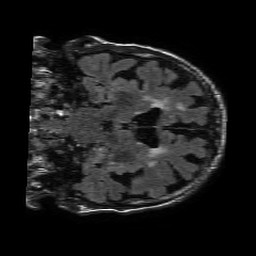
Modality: FLAIR
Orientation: coronal
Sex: male
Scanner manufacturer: philips
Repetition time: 11 s
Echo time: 0.125 s